Interaction volume radius: 5 \u00c5
Interaction volume height: 10 \u00c5
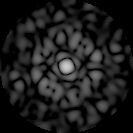
Disorder parameter: 0.8747